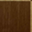
Piece: xx